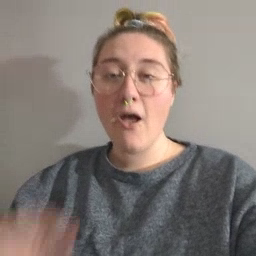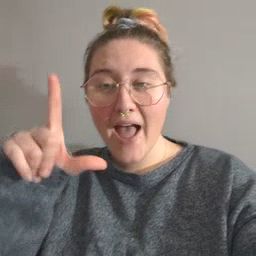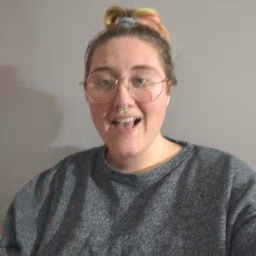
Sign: wake